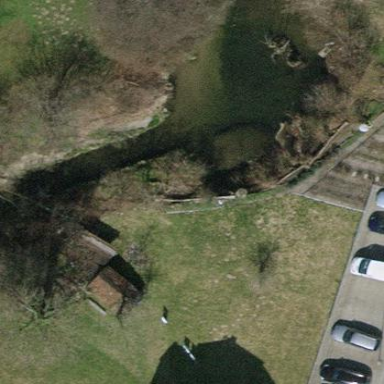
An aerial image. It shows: Pond surrounded by natural water.